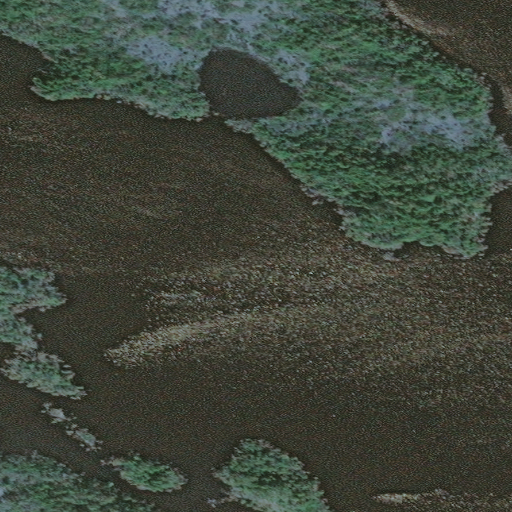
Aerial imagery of island in Alaska named Hogan Island containing only unknown